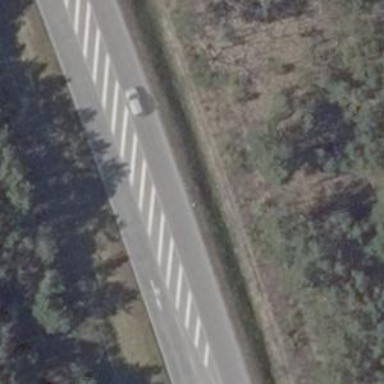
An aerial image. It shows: Asphalt road designated as trunk highway.